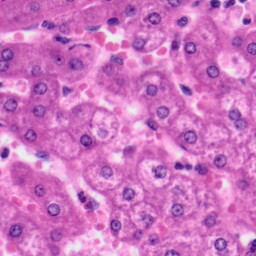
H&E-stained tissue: Liver